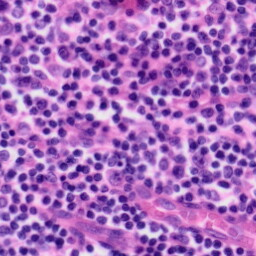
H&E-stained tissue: Tonsil